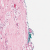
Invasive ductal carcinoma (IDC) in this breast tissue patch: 0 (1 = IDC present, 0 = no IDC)